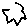
Label: hexagon